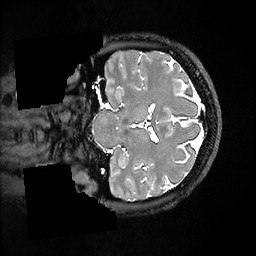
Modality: T2w
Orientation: coronal
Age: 42
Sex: female
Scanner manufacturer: ge
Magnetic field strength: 3 T
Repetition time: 3.202 s
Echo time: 0.05898 s